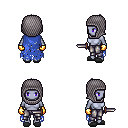
a pixel art fantasy rpg character, female body template, dark elf, purple skin, blue tattered cape, metal pants, gray short mohawk hairstyle, chain hood, gold gloves, gray slippers, dagger, four views (front, back, left, right), 2x2 character sprite sheet, small pixel art, hard edges, no anti-aliasing